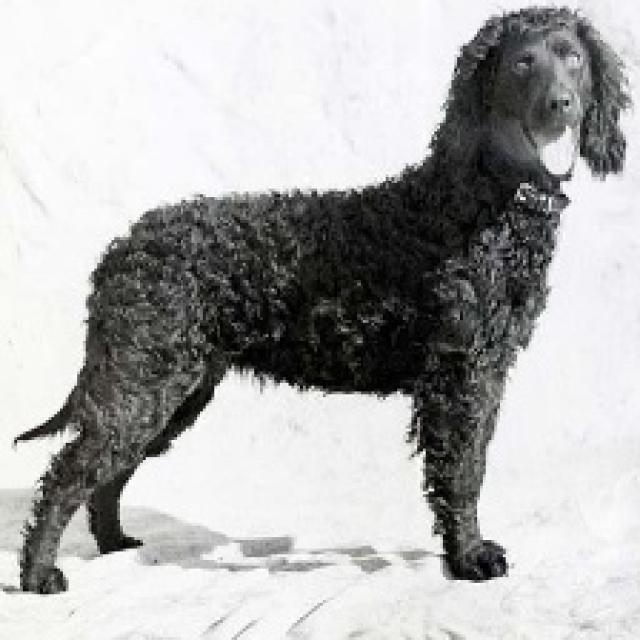
Healthy canine skin — no visible lesions, inflammation, or abnormalities. The skin and coat appear normal.